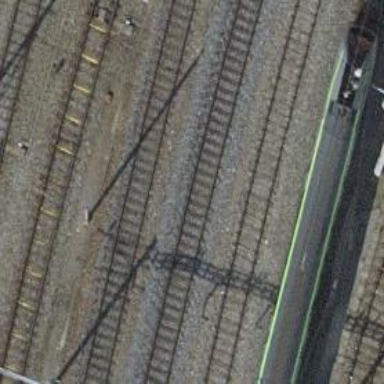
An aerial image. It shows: Railway signal.